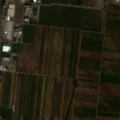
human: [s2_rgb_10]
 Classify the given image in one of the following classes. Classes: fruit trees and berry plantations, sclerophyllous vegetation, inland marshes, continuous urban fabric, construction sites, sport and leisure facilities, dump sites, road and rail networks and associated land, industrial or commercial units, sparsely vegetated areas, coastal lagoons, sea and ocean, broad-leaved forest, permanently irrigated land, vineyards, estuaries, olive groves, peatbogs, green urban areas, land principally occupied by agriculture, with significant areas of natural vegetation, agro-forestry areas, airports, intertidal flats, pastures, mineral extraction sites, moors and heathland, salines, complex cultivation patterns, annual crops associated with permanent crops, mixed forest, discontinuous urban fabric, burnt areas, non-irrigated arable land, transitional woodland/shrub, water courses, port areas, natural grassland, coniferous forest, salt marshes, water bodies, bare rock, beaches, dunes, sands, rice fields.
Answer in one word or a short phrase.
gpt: discontinuous urban fabric, industrial or commercial units, non-irrigated arable land, vineyards